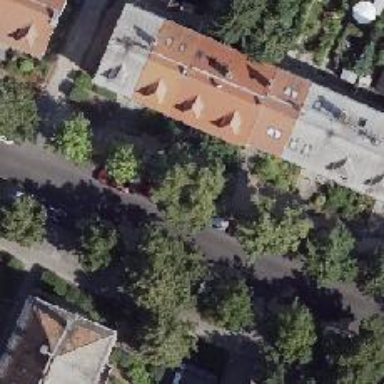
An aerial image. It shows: Avenue lined with deciduous broadleaved trees.